Question: I have a file which has characters like: " Joh 1:1 aatiyilee vaarttai irunttu, ant vaarttai teevnnnittttilirunttu, ant vaarttai teevnnnaayirunttu. "
<URL>
When I use the following code:
'''
bufferedWriter = new BufferedWriter (new OutputStreamWriter(System.out, "UTF8"));
'''
The output is boxes and other weird characters like this:
"P^O;<aY;"
Can anyone help?
these are the complete codes:
'''
File f=new File("E:\bible.docx");
Reader decoded=new InputStreamReader(new FileInputStream(f), StandardCharsets.UTF_8);
bufferedWriter = new BufferedWriter (new OutputStreamWriter(System.out, StandardCharsets.UTF_8));
char[] buffer = new char[1024];
int n;
StringBuilder build=new StringBuilder();
while(true){
n=decoded.read(buffer);
if(n<0){break;}
build.append(buffer,0,n);
bufferedWriter.write(buffer);
}
'''

The StringBuilder value shows the UTF characters but when displaying it in the window it shows as boxes..
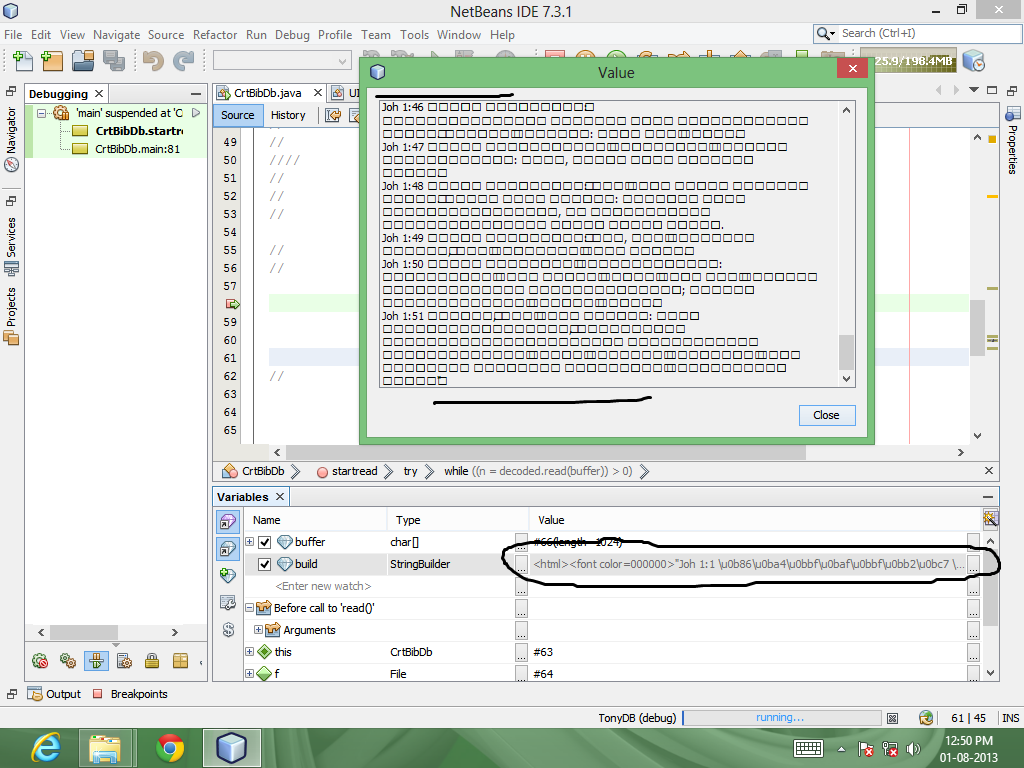
Answer: Because your output is encoded in UTF-8, but still contains the replacement character ('U+FFFD', ), I believe the problem occurs when you read the data.
Make sure that you know what encoding your input stream uses, and set the encoding for the 'InputStreamReader' according. If that's Tamil, I would guess it's probably in UTF-8. I don't know if Java supports TACE-16. It would look something like this...
'''
StringBuilder buffer = new StringBuilder();
try (InputStream encoded = ...) {
Reader decoded = new InputStreamReader(encoded, StandardCharsets.UTF_8);
char[] buffer = new char[1024];
while (true) {
int n = decoded.read(buffer);
if (n < 0)
break;
buffer.append(buffer, 0, n);
}
}
String verse = buffer.toString();
'''